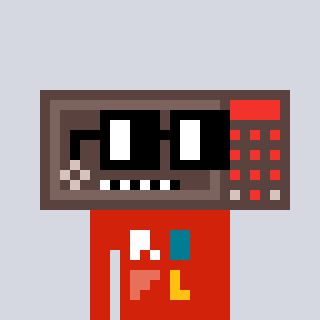
a pixel art character with square black glasses, a wallsafe-shaped head and a red-colored body on a cool background